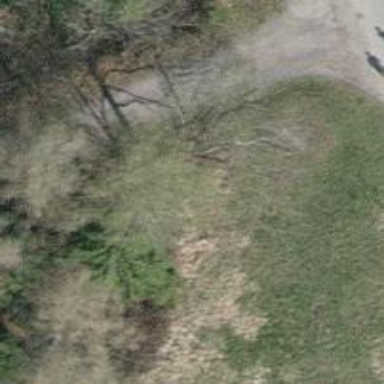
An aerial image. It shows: Brown bench.